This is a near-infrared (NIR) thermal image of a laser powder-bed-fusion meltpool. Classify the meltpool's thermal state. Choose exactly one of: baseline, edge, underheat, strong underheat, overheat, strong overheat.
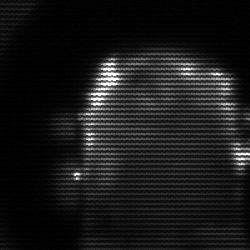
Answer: baseline